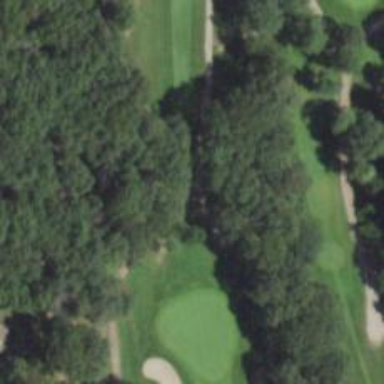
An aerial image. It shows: Path used for both walking and golf.